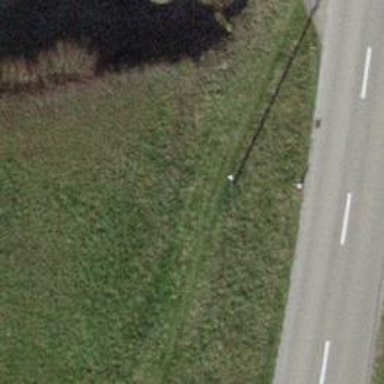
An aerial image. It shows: Minor power line with three cables.